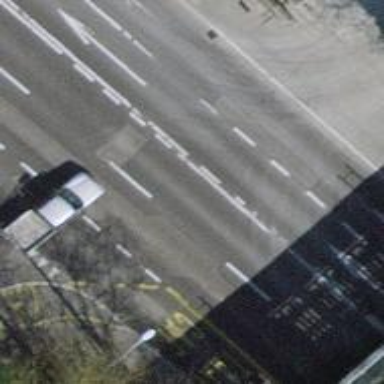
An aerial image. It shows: Road with traffic signals.